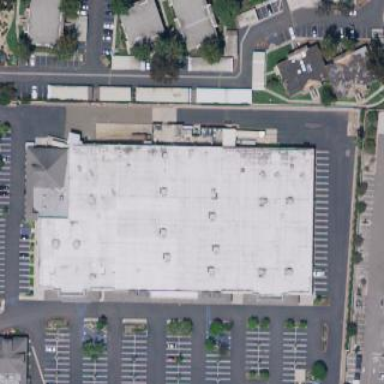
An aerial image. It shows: Building.